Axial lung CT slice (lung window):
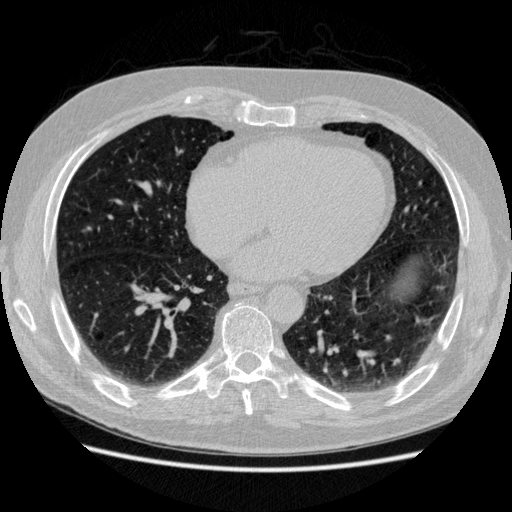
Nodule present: no